Question: I am new to android. I have no idea where to start, to achieve this layout

i want to have a HorizontalScrollView on the top which has some 4-6 buttons/images which on click changes the body of the layout to a different ListView depending on the button/image clicked. I have no idea if this is done in the same activity or different activities.
i have been searching for tabbed layouts and could't get what i wanted.
any help is greatly appreciated.
Thank you.
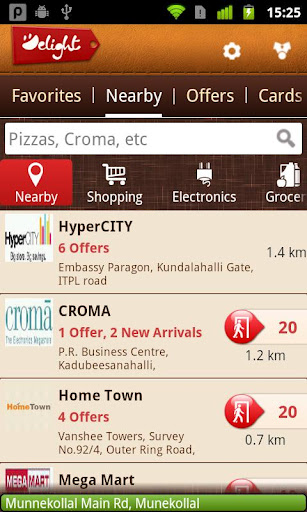
Answer: If you want 'Near by - Offer - Cards', that is <URL>
The part 'Near by - Shopping - Electronics' seem like 'tabhost' with custom 'tabwidget'. Normal, tabhost fit all tabwidgets in screen but if you want it scrollable. Add tabwidget in 'HorizontalScrollView' and add 'android:fillViewport="true"'. Detail in here <URL>